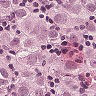
Metastatic tissue present: yes